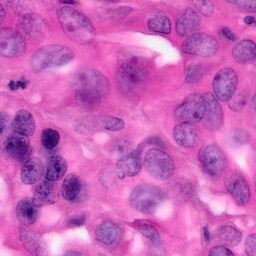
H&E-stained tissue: Pancreatic